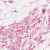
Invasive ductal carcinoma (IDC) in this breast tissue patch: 0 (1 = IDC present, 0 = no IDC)